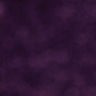
Metastatic tissue present: no